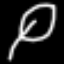
Label: leaf